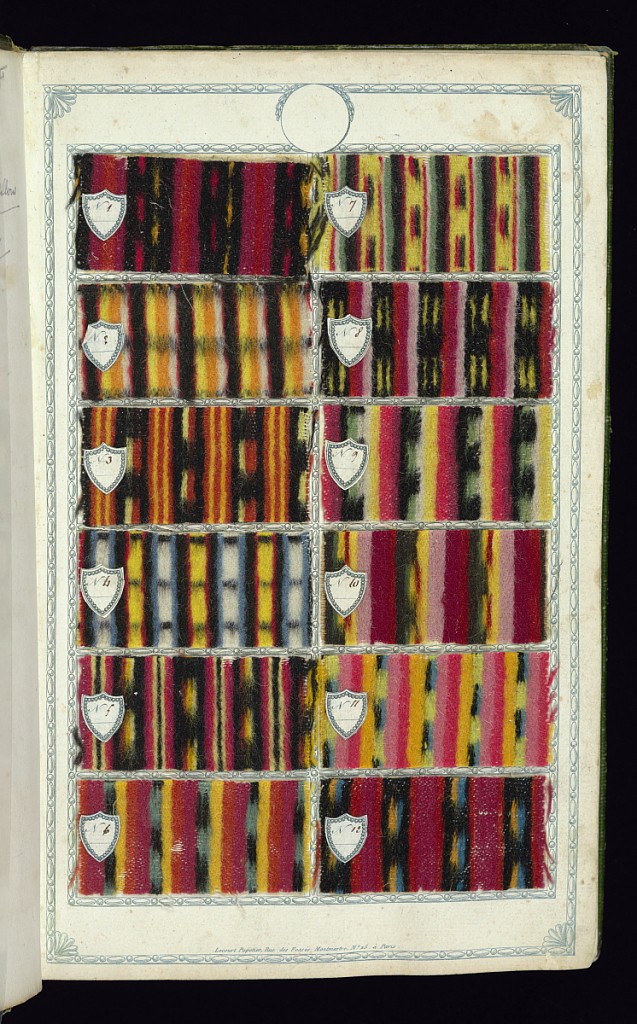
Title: Sample book
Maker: T. Th. Clerc fils & Cie., Paris
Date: late 18th–early 19th century
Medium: Medium (samples): wool, cotton Technique (samples): warp-faced plain weave with supplementary warp patterning (velvet) Label: tooled leather-bound book with wool and cotton velvet samples mounted to paper pages
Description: Salesman's sample book of 285 small samples of wool and cotton, mounted on paper and bound in gold-tooled green leather book. Many samples have the appearance of duvetyn, a soft woolen fabric with a downy nap that was used for waistcoats.